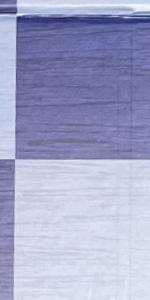
Label: Empty